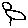
Label: bird